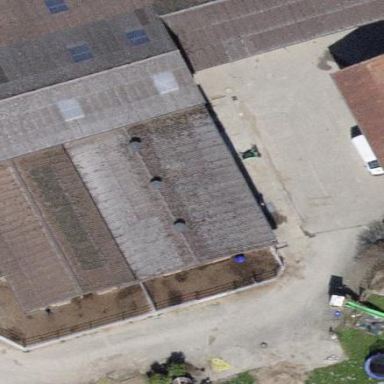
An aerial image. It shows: Hangar.